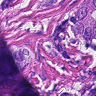
Metastatic tissue present: yes